Interaction volume radius: 5 \u00c5
Interaction volume height: 25 \u00c5
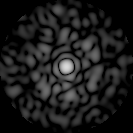
Disorder parameter: 0.8485